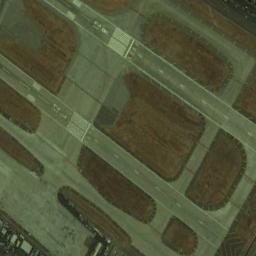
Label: runway